Question: I have created a static library of a 'UIView' 'libLinOneSdk.a'. So i am getting crash when i am using it's property or funcitons. but if i am using 'LinDFPBanner.m' Everything is working fine, In Storyboard i have hooked it in nib also. I searched but got no clue why in static libraries this is happening. The problem may be of . can anybody help me how can i give library search path.

'''
self.linBannerView.adUnitID1 = @"XXXX";
self.linBannerView.rootViewController1 = self;
'''
Also app is working fine in ipod touch5 and ipad mini. crashing in simulator and iphone 5s. it can be architech problem.
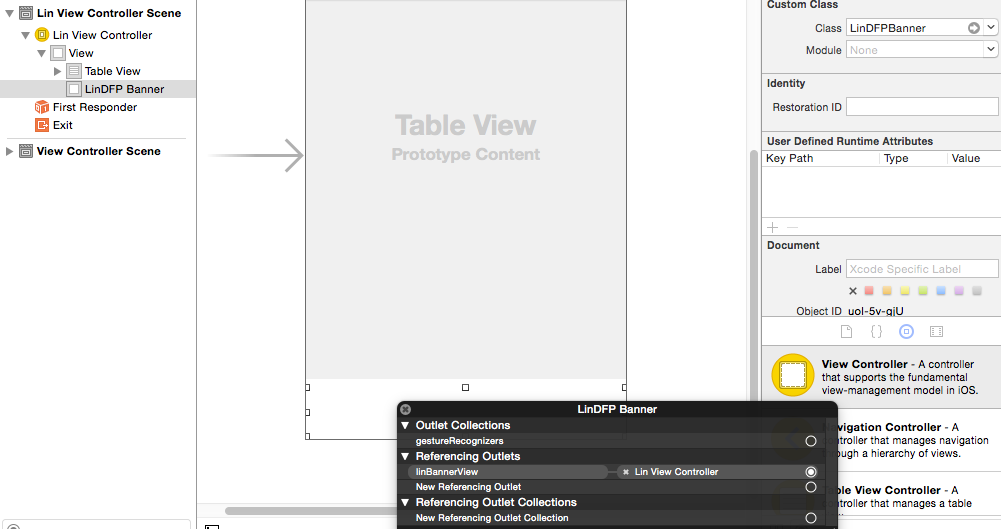
Answer: The library libLinOneSdk.a only contains code for the armv7 architecture. iPhone 5s is 64-bit, so you need to include the 64-bit architecture code. You need to <URL>. After you do that, then you will need to follow the instructions below to get things linked properly.
---
When linked from a static library 'LinDFPBanner' is getting dead stripped. To ensure it doesn't get dead stripped you need to add a reference to 'LinDFPBanner' in your code. You can do so by adding the following code:
'''
- (void)dummyMethod
{
[LinDFPBanner class];
}
'''
This will cause the class to be referenced and it should load properly when needed.